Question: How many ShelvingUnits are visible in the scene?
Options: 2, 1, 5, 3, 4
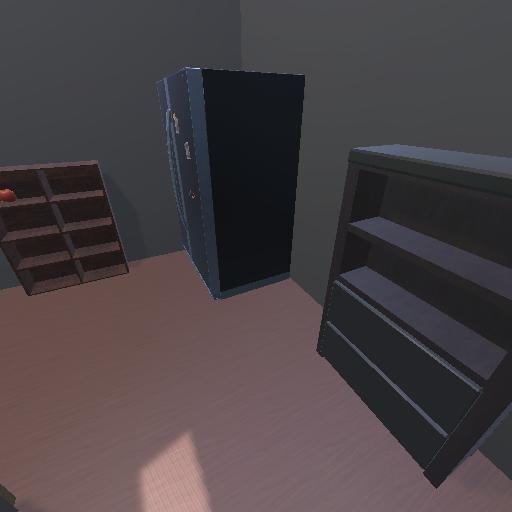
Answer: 2